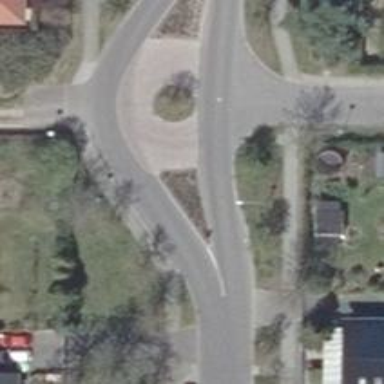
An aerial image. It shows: Residential road with asphalt surface.